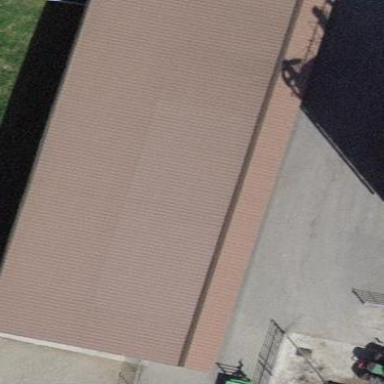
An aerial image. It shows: Shed.